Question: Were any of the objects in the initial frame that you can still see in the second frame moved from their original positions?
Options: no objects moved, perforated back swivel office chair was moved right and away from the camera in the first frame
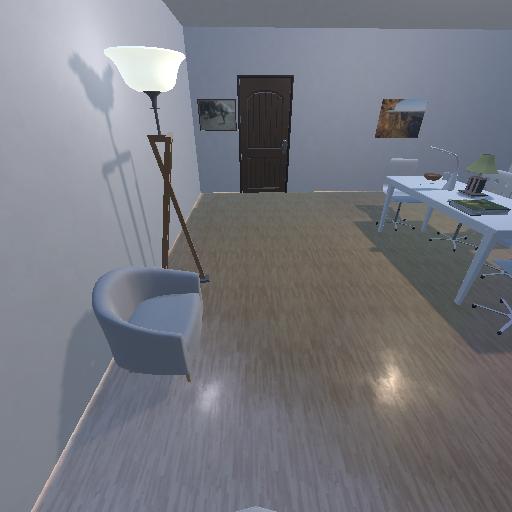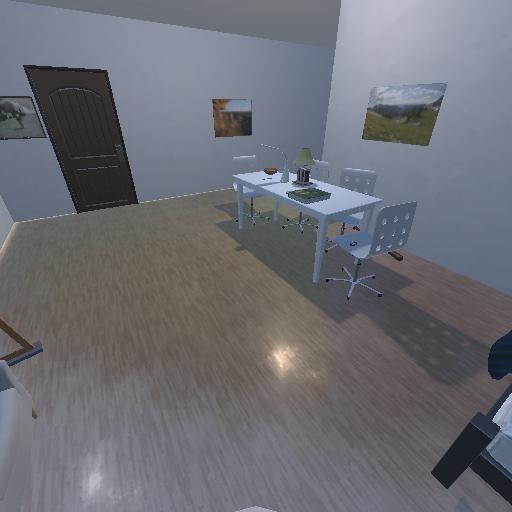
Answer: no objects moved